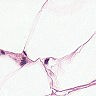
Metastatic tissue present: no